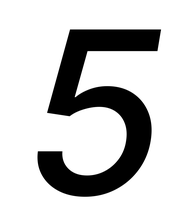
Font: Inter-Italic_Medium_Italic